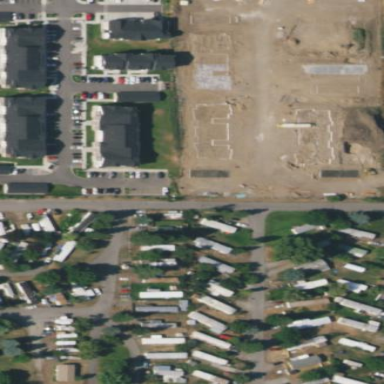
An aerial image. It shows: Residential area designated as trailer park.